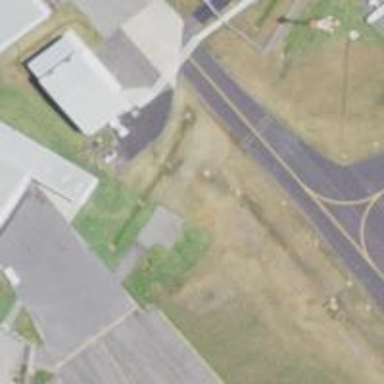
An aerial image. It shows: View of taxiway at the airport.